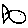
Label: fish